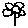
Label: flower